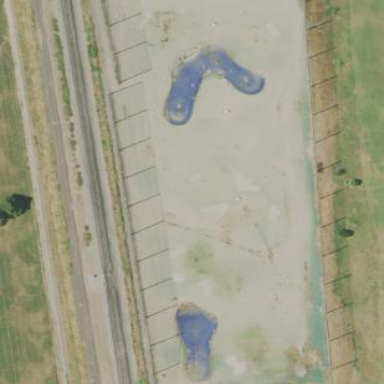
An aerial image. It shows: Grassy area designated for driving range golf.